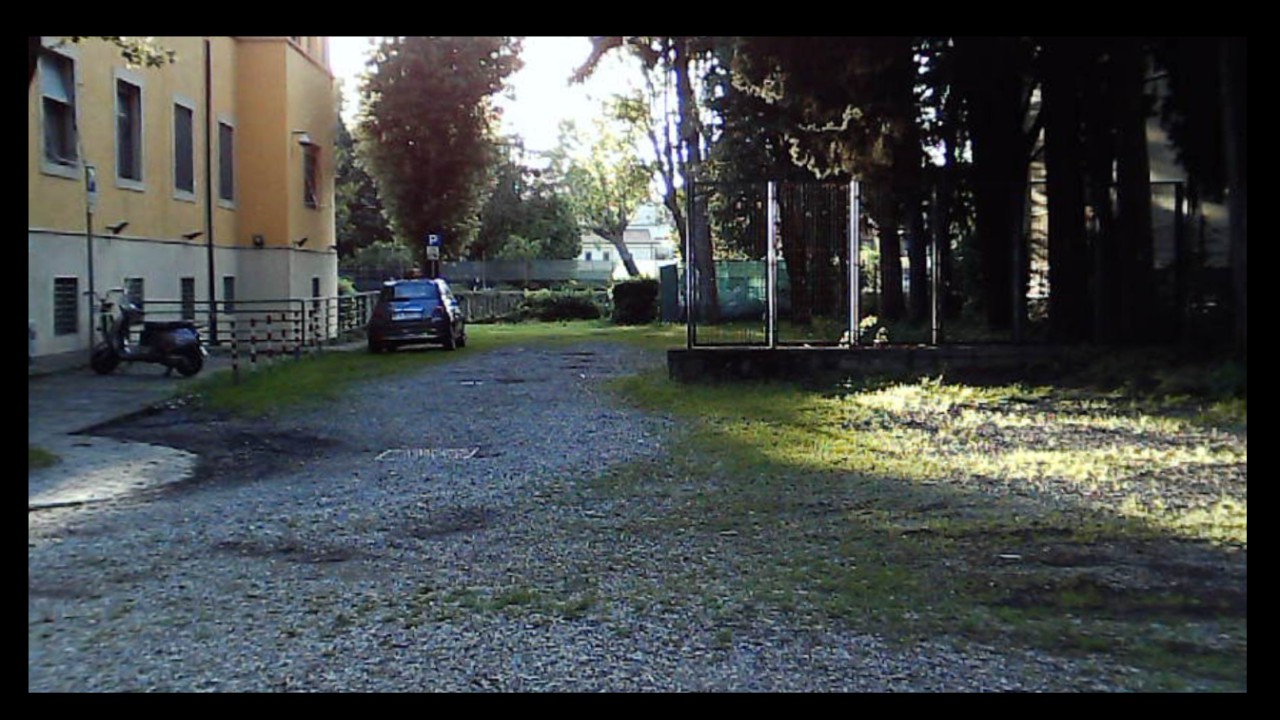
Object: Betafpv air75